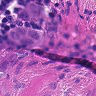
Metastatic tissue present: yes